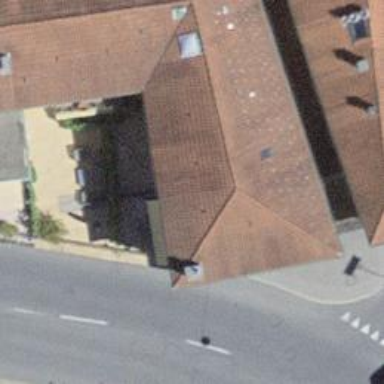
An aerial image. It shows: Pub.